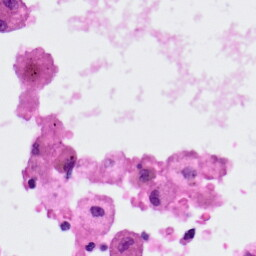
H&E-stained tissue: Lung